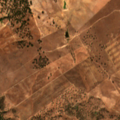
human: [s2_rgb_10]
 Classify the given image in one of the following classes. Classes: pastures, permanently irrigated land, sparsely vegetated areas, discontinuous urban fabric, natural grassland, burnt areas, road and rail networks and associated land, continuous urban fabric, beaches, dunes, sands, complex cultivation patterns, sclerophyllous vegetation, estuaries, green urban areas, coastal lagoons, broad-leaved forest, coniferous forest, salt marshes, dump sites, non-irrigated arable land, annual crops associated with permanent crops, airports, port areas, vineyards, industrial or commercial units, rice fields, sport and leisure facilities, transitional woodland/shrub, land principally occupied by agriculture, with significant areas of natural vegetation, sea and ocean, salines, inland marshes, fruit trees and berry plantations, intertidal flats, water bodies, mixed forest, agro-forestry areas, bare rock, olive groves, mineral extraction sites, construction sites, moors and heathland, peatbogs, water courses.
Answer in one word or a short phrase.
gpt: non-irrigated arable land, agro-forestry areas, broad-leaved forest, transitional woodland/shrub